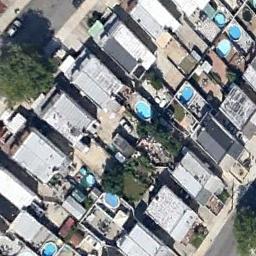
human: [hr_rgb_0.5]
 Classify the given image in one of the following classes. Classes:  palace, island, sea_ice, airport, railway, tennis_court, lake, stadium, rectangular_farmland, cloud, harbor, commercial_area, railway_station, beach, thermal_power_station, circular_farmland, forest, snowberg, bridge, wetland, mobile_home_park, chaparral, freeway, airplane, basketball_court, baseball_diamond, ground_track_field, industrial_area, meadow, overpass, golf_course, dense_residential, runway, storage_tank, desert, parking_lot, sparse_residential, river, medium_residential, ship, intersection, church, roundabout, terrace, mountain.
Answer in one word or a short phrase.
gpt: dense_residential